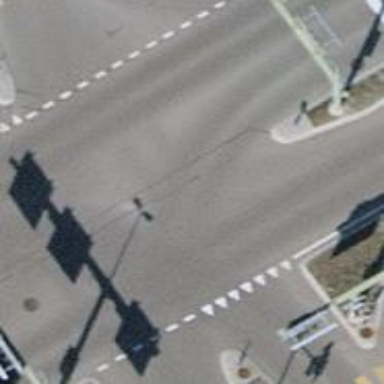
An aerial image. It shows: Secondary road with asphalt surface.